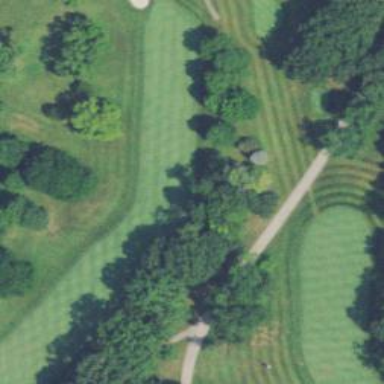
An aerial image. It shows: View of golf hole.